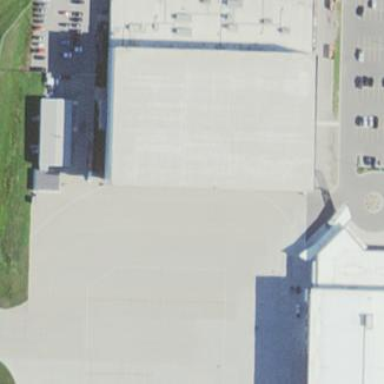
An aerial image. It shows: Hangar building located at airport.